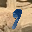
Label: 9